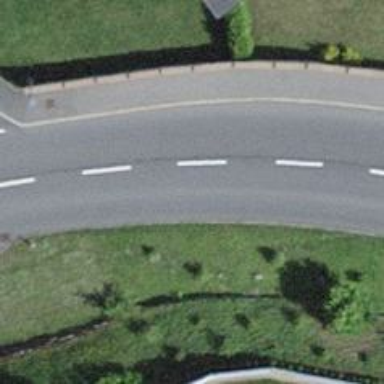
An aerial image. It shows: Asphalt road classified as tertiary.